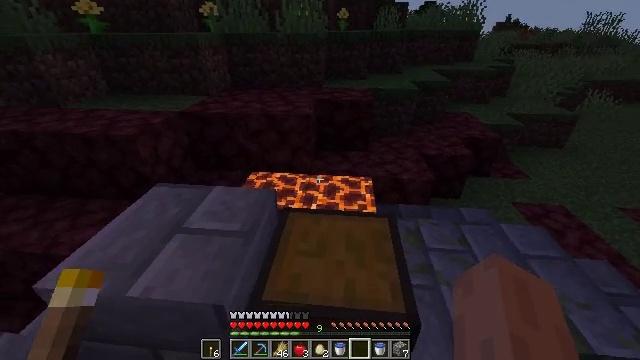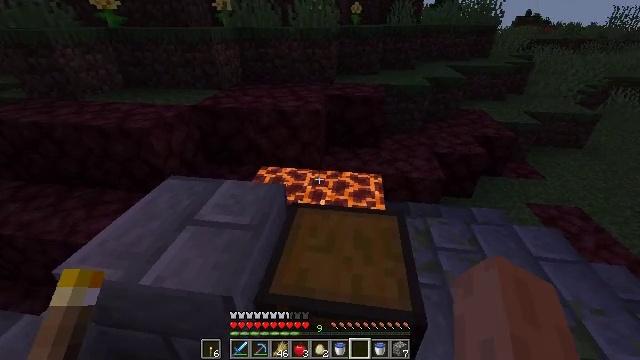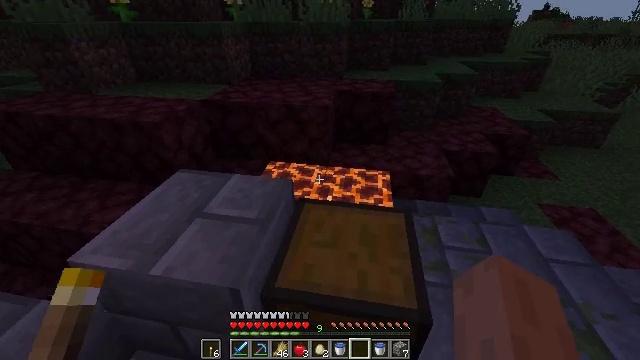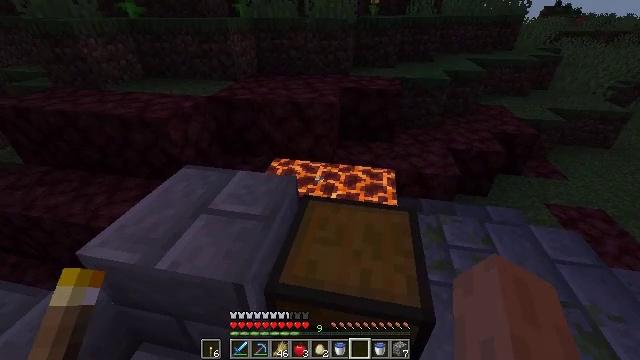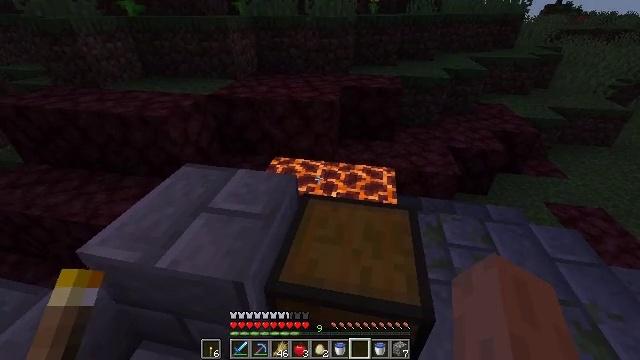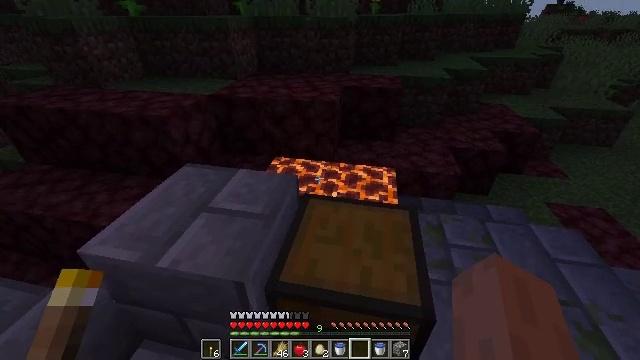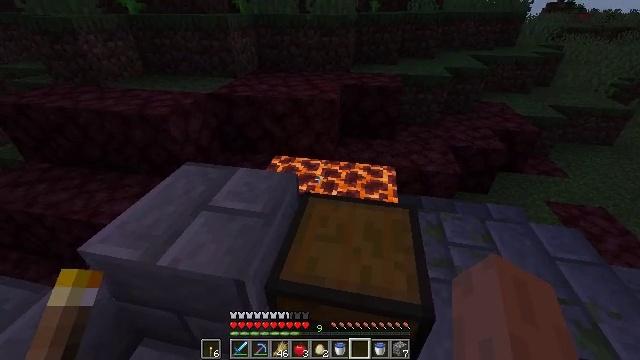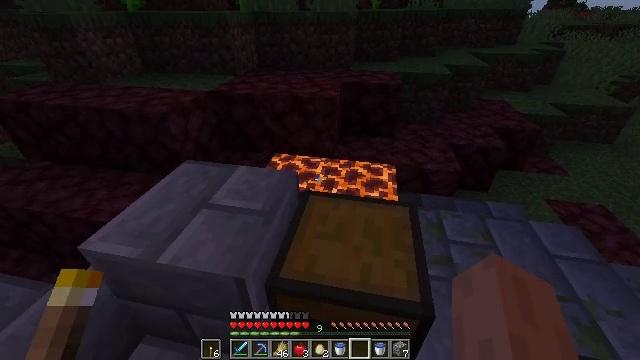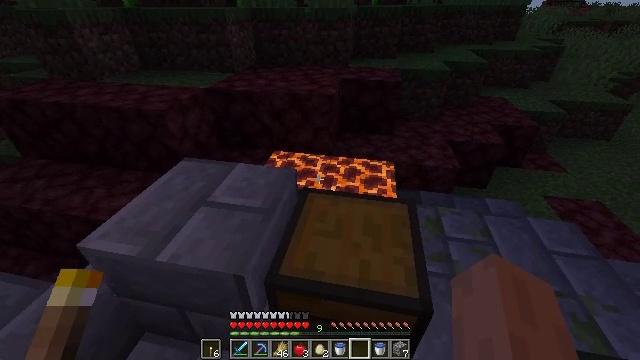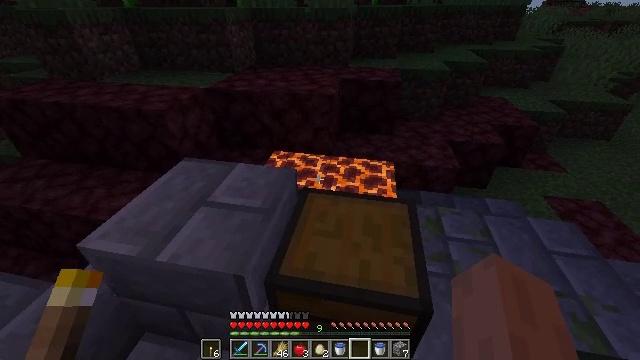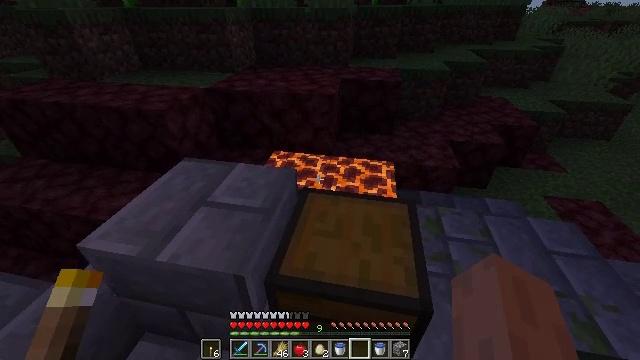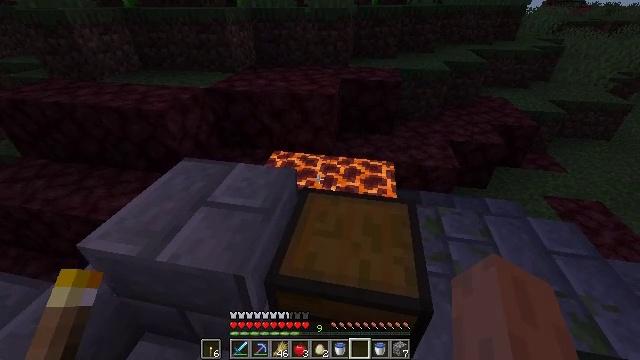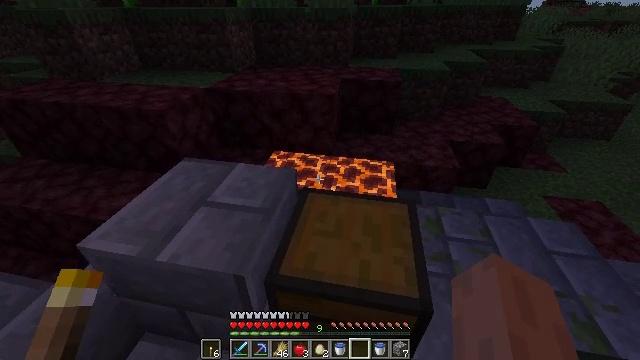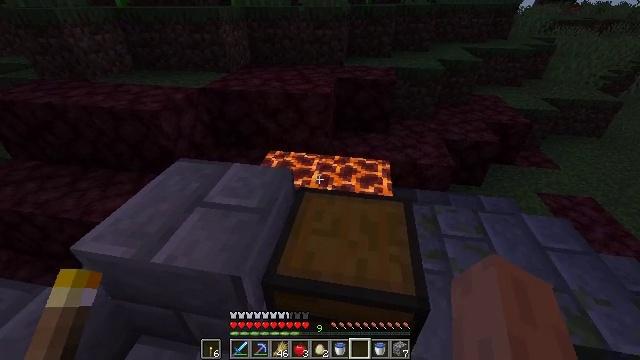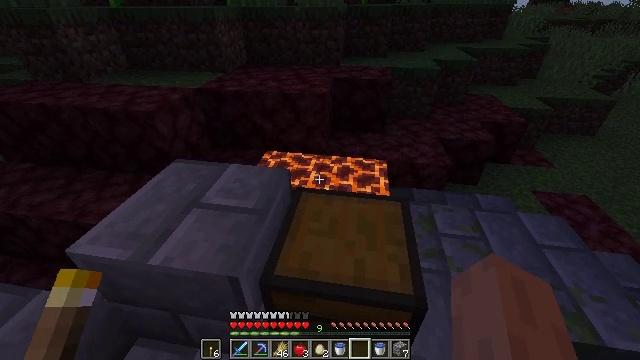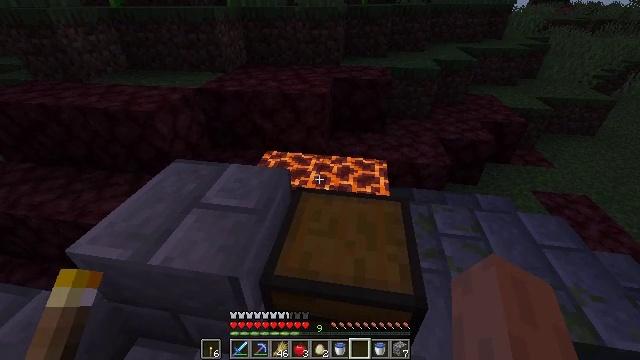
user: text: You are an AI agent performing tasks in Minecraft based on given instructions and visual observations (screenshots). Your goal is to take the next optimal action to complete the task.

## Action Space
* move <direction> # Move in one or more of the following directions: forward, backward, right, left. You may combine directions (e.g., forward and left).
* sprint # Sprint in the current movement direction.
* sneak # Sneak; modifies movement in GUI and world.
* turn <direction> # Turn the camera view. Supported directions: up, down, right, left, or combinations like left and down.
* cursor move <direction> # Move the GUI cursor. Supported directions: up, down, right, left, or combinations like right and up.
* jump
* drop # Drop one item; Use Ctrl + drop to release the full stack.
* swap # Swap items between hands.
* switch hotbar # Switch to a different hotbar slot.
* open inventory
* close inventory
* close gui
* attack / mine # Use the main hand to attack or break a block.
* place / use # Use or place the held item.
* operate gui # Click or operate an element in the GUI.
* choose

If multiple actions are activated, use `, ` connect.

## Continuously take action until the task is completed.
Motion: motion action
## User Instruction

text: Use a pickaxe to gather crying obsidian.
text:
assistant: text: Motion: turn left
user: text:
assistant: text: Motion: turn left
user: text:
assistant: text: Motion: turn left
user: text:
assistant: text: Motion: no_op
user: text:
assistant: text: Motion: no_op
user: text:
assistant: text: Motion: no_op
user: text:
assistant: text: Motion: no_op
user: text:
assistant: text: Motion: no_op
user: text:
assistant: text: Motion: no_op
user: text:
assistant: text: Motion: no_op
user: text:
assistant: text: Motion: no_op
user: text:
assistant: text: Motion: no_op
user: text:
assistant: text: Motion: turn right
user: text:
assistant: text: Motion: no_op
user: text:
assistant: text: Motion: no_op
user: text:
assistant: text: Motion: no_op
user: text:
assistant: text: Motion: no_op
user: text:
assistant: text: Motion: no_op
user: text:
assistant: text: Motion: no_op
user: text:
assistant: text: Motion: no_op
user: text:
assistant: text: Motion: no_op
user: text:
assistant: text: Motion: no_op
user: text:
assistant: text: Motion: no_op
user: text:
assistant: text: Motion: no_op
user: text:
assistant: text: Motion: no_op
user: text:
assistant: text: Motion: no_op
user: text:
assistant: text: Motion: no_op
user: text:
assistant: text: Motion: no_op
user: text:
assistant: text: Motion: no_op
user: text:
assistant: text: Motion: no_op